Question: I am trying to figure out how I can programmatically switch the views from one view controller to a first view controller in a Tab bar controller when I press a button.
Currently I have a view controller with three buttons. When I press a button I would like to then switch. This is the following code I have for this screen. It is called the second view controller.
'''
import UIKit
class SecondViewController: UIViewController {
//Button Outlets
@IBOutlet var ButtonEndOfShift: UIButton!
@IBOutlet var ButtonMultiTimes: UIButton!
@IBOutlet var ButtonEndAndLunch: UIButton!
override func viewDidLoad() {
super.viewDidLoad()
// Do any additional setup after loading the view, typically from a nib.
//hides tab bar controller
self.tabBarController?.tabBar.hidden = true
}
override func didReceiveMemoryWarning() {
super.didReceiveMemoryWarning()
// Dispose of any resources that can be recreated.
}
//Changes screen for End Of Shift Button
@IBAction func ChangeNextViewLow(sender: AnyObject) {
self.performSegueWithIdentifier("segue", sender: nil)
}
//Changes screen for Lunch and End Of Shift Button
@IBAction func ChangeNextViewMedium(sender: UIButton) {
}
//Changes screen for Multiple Times button
@IBAction func ChangeNextViewHigh(sender: UIButton) {
}
}
'''

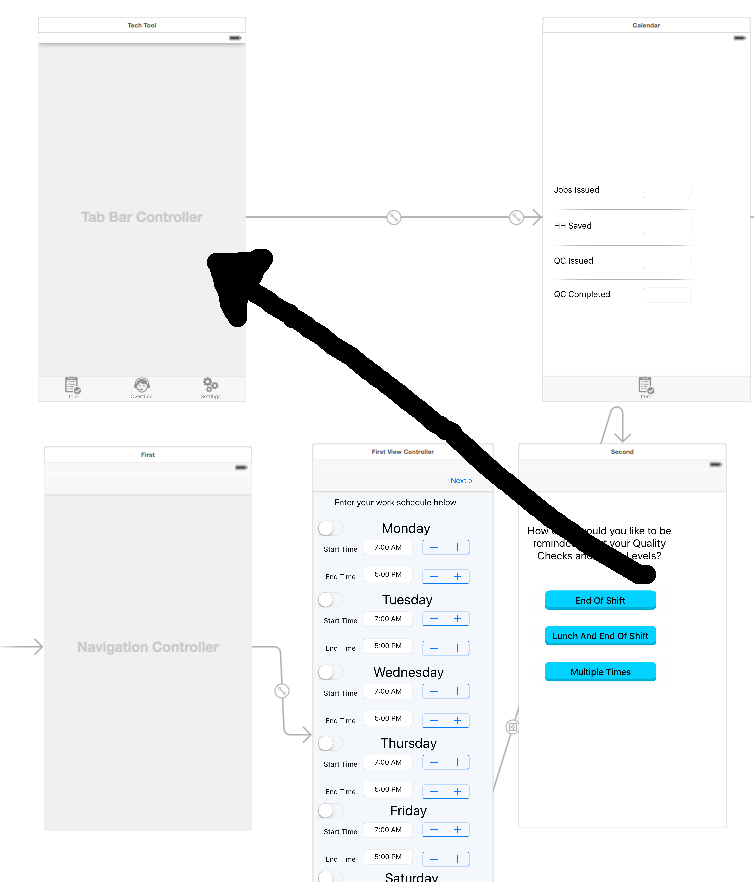
Answer: I have added 'UITabBarController' in 'Storyboard' like below please see images.
<URL>
<URL>
Then i have written following 'functions' for your help.
'''
// For navigate to Tabbar Controller
@IBAction func btnClick () {
self.performSegueWithIdentifier("GoToTabBar", sender: nil)
}
// For switching between tabs
func switchTab (index : Int) {
self.tabbarController.selectedIndex = index
}
'''
You can also set 'UITabBarController' as your application 'RootViewController'.